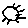
Label: sun